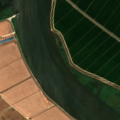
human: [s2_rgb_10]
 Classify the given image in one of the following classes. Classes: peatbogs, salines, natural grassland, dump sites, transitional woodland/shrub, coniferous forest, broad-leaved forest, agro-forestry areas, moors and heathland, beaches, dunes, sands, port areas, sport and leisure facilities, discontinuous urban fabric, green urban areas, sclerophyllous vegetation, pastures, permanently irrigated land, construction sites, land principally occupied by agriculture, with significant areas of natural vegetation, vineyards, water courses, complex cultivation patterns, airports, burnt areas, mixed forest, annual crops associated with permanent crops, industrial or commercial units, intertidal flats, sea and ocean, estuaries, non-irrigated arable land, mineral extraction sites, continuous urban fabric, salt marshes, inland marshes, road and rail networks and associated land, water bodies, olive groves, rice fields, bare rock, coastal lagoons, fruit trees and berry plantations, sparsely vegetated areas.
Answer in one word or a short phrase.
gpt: permanently irrigated land, rice fields, salt marshes, estuaries